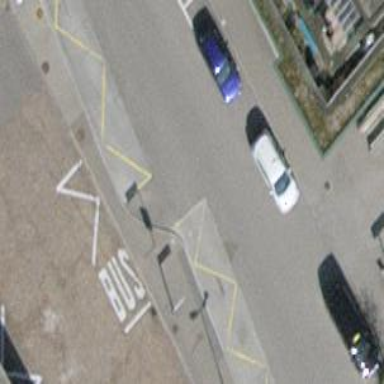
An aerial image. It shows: Platform for public transport. The platform is located by the road.